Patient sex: M
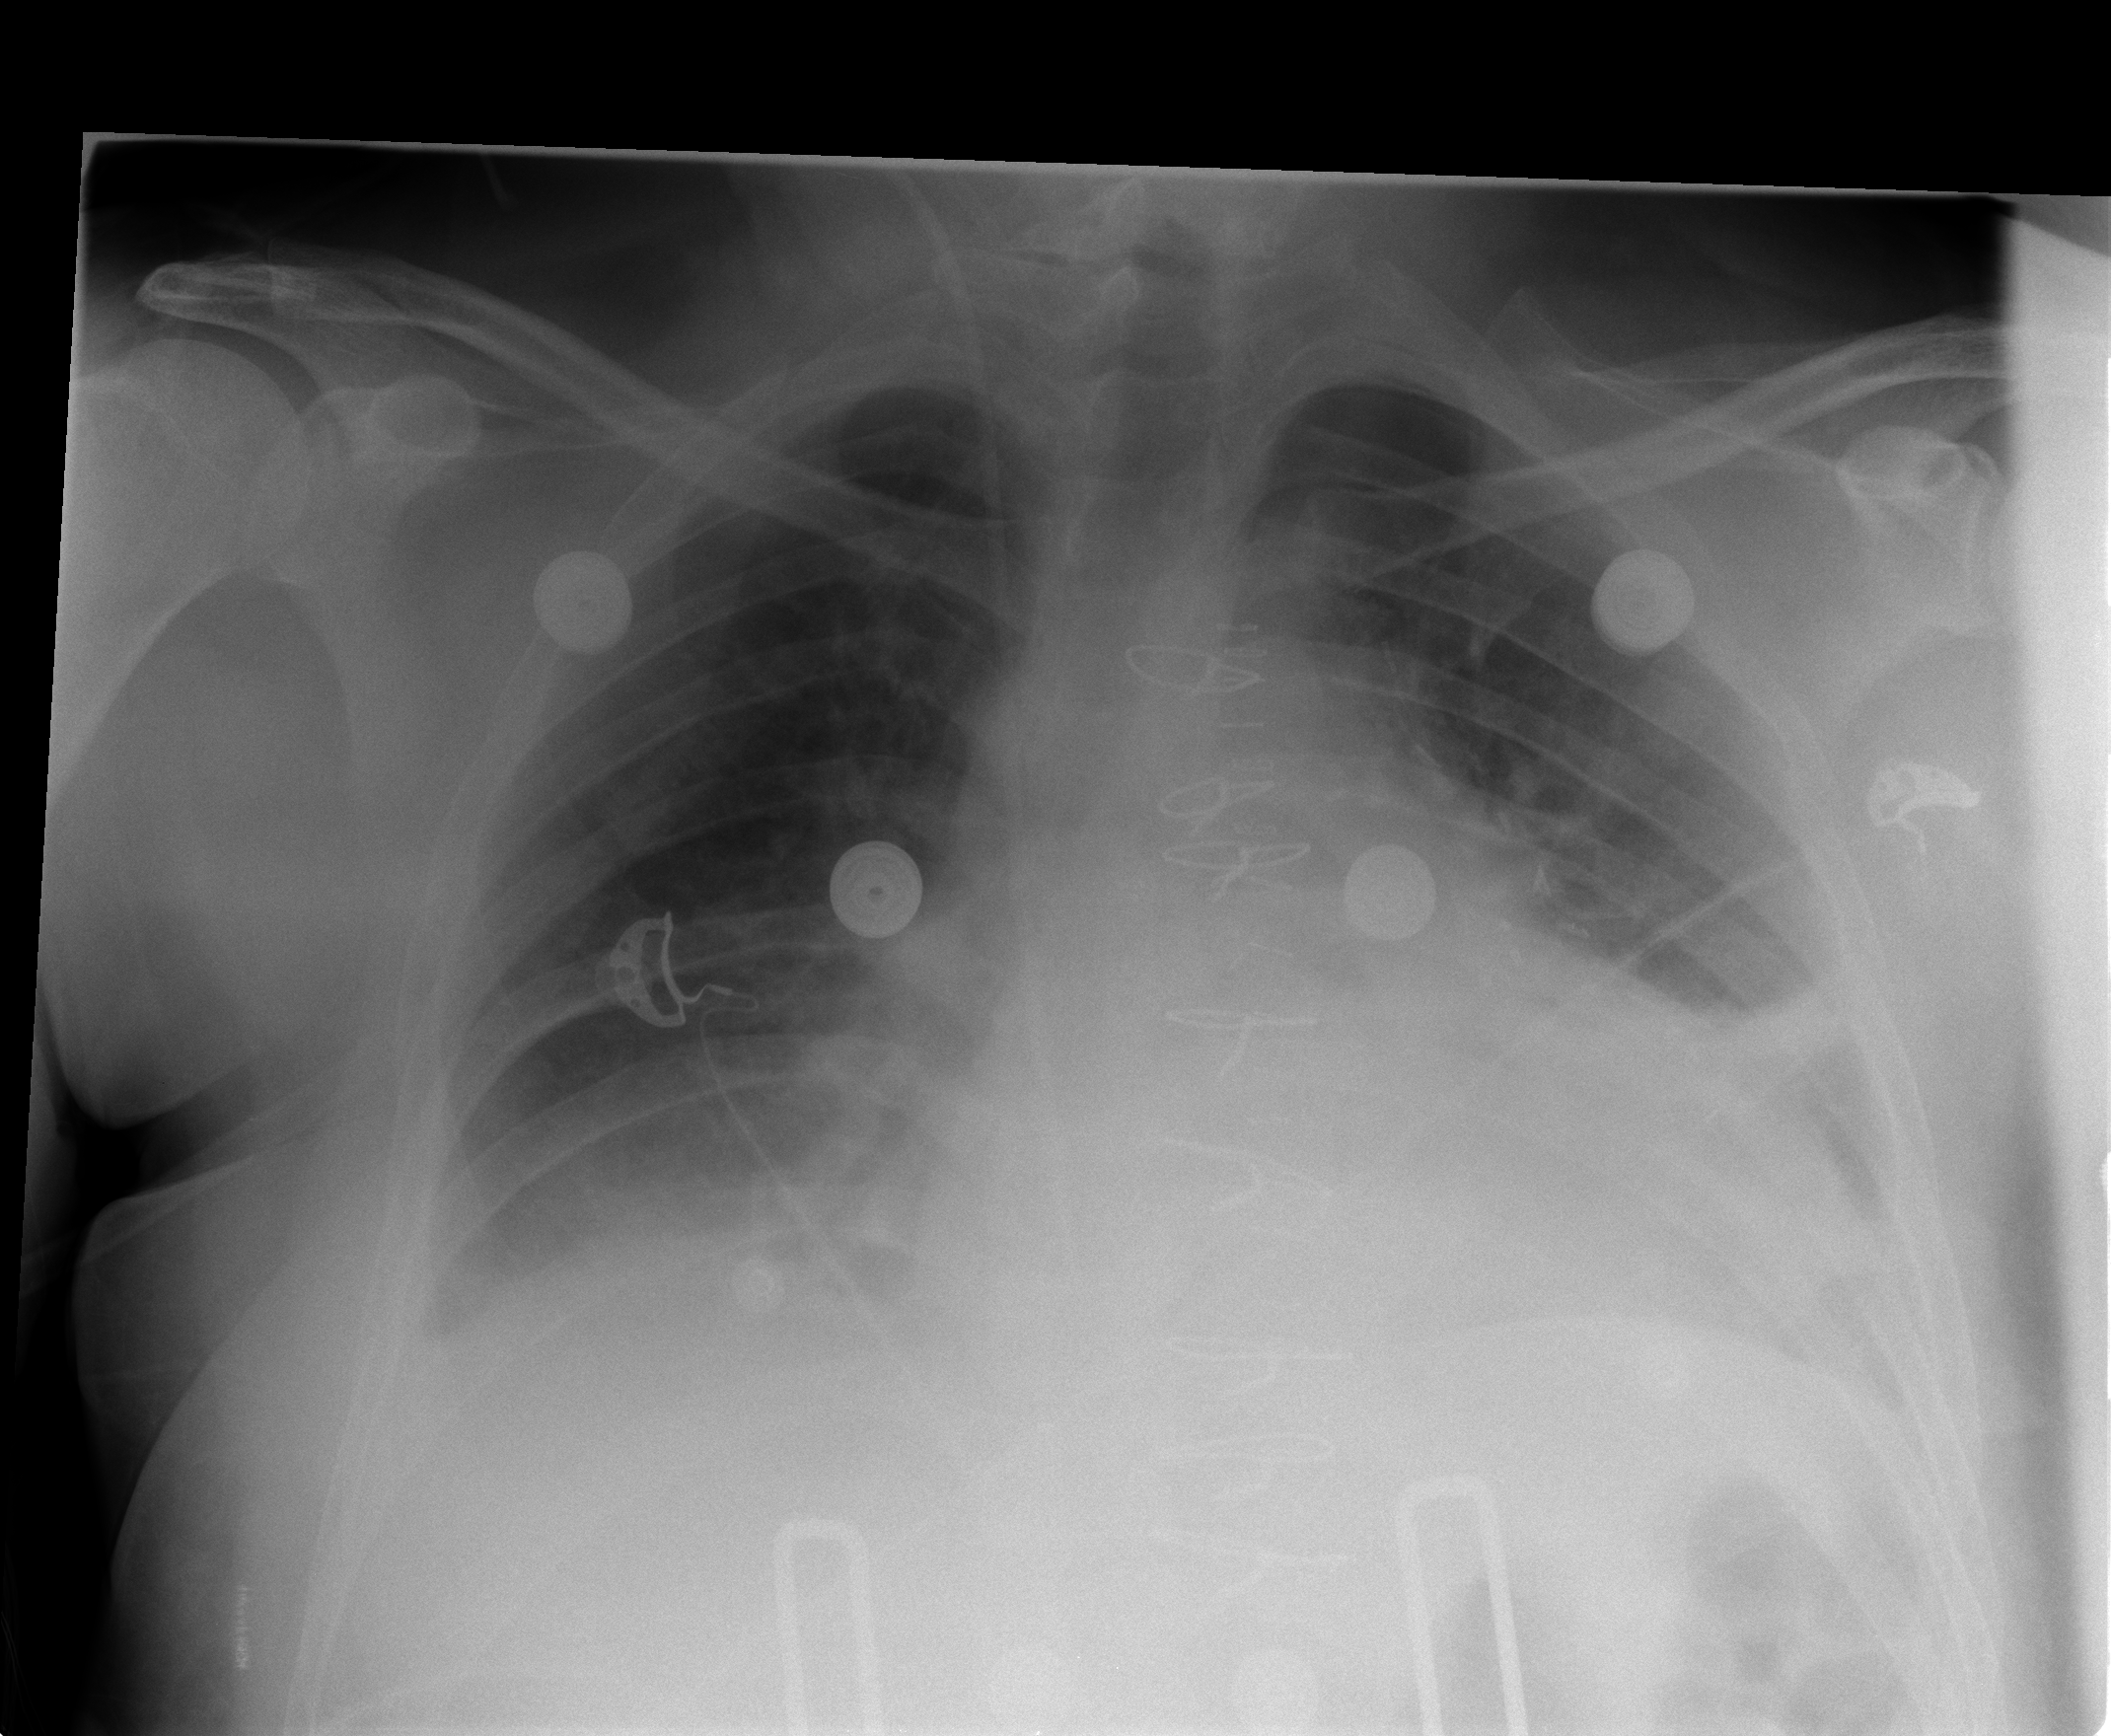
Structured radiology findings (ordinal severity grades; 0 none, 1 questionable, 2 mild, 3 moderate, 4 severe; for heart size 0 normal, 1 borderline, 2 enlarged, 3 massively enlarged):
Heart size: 2
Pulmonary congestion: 0
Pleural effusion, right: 1
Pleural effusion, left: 2
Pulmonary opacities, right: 0
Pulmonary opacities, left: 0
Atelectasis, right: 2
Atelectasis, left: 2